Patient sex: M
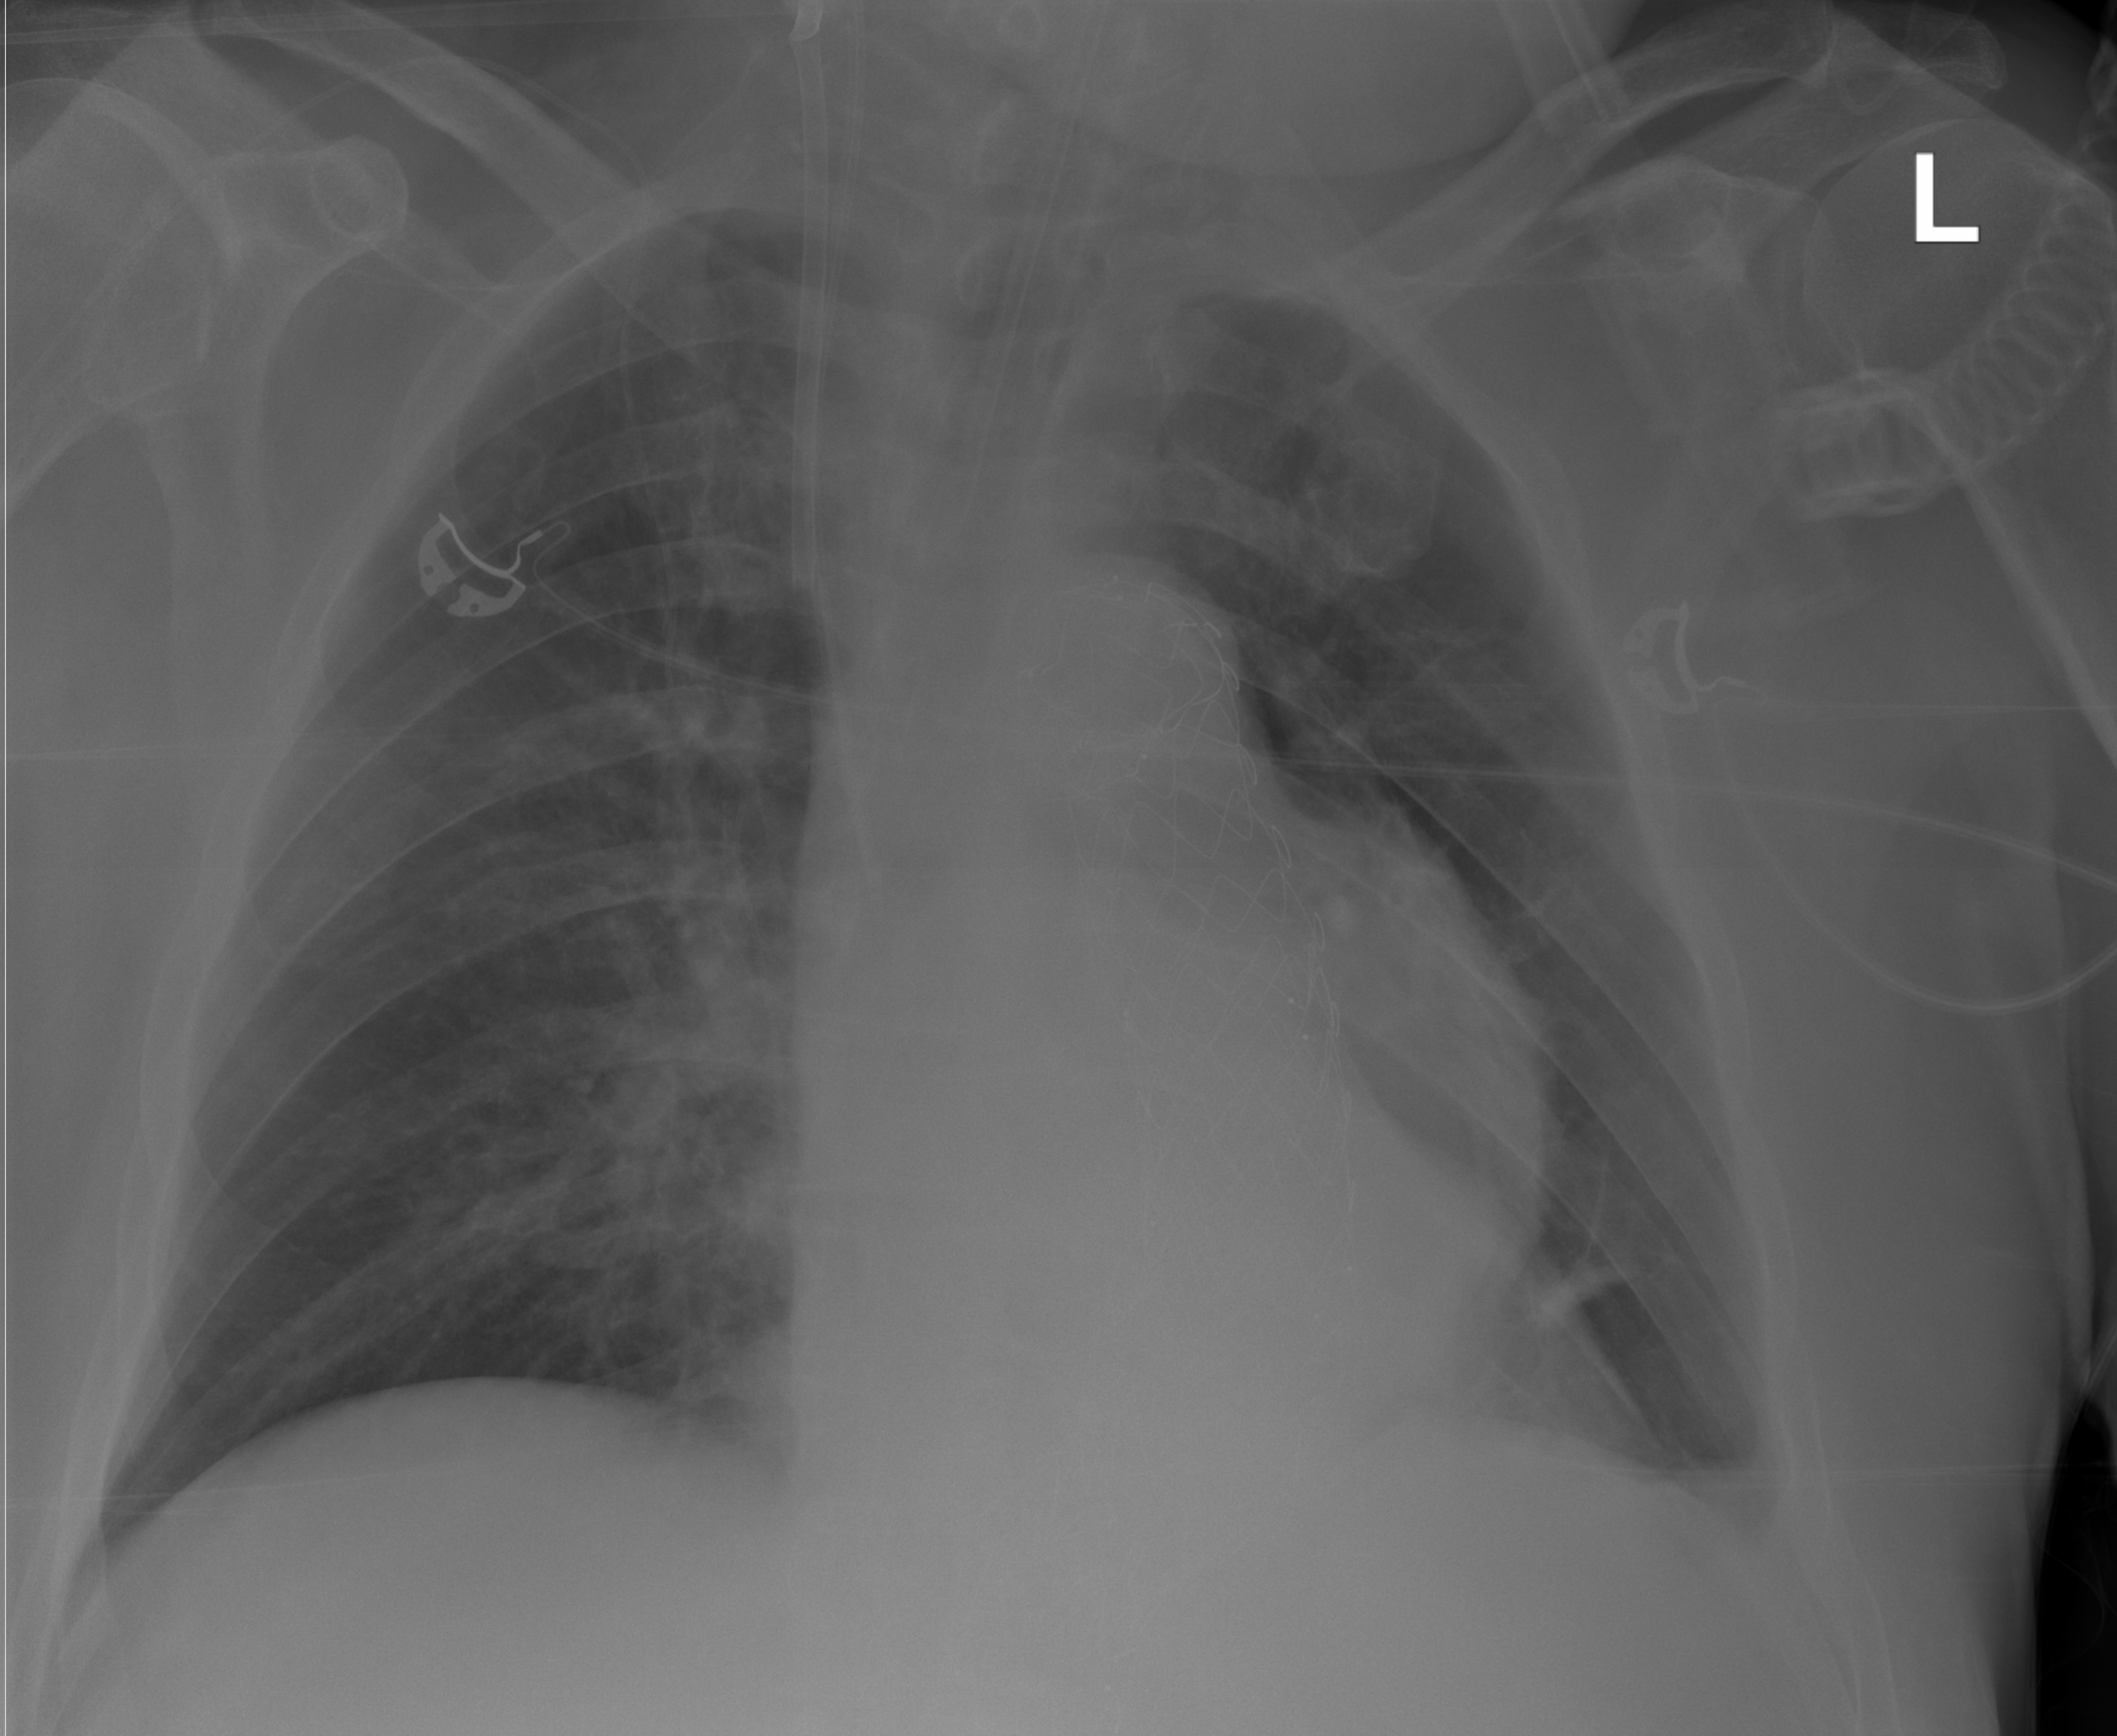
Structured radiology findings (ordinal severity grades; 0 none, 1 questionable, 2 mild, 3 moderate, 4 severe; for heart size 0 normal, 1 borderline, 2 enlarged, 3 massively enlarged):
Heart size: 0
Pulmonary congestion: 0
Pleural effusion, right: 0
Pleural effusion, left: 0
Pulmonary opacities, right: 0
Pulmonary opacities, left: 0
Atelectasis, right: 0
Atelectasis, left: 2